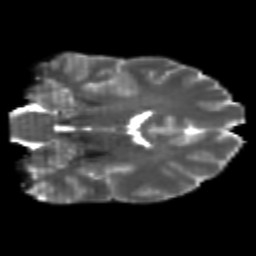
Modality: T2w
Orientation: coronal
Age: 20
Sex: male
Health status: healthy
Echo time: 0.074 s